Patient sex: F
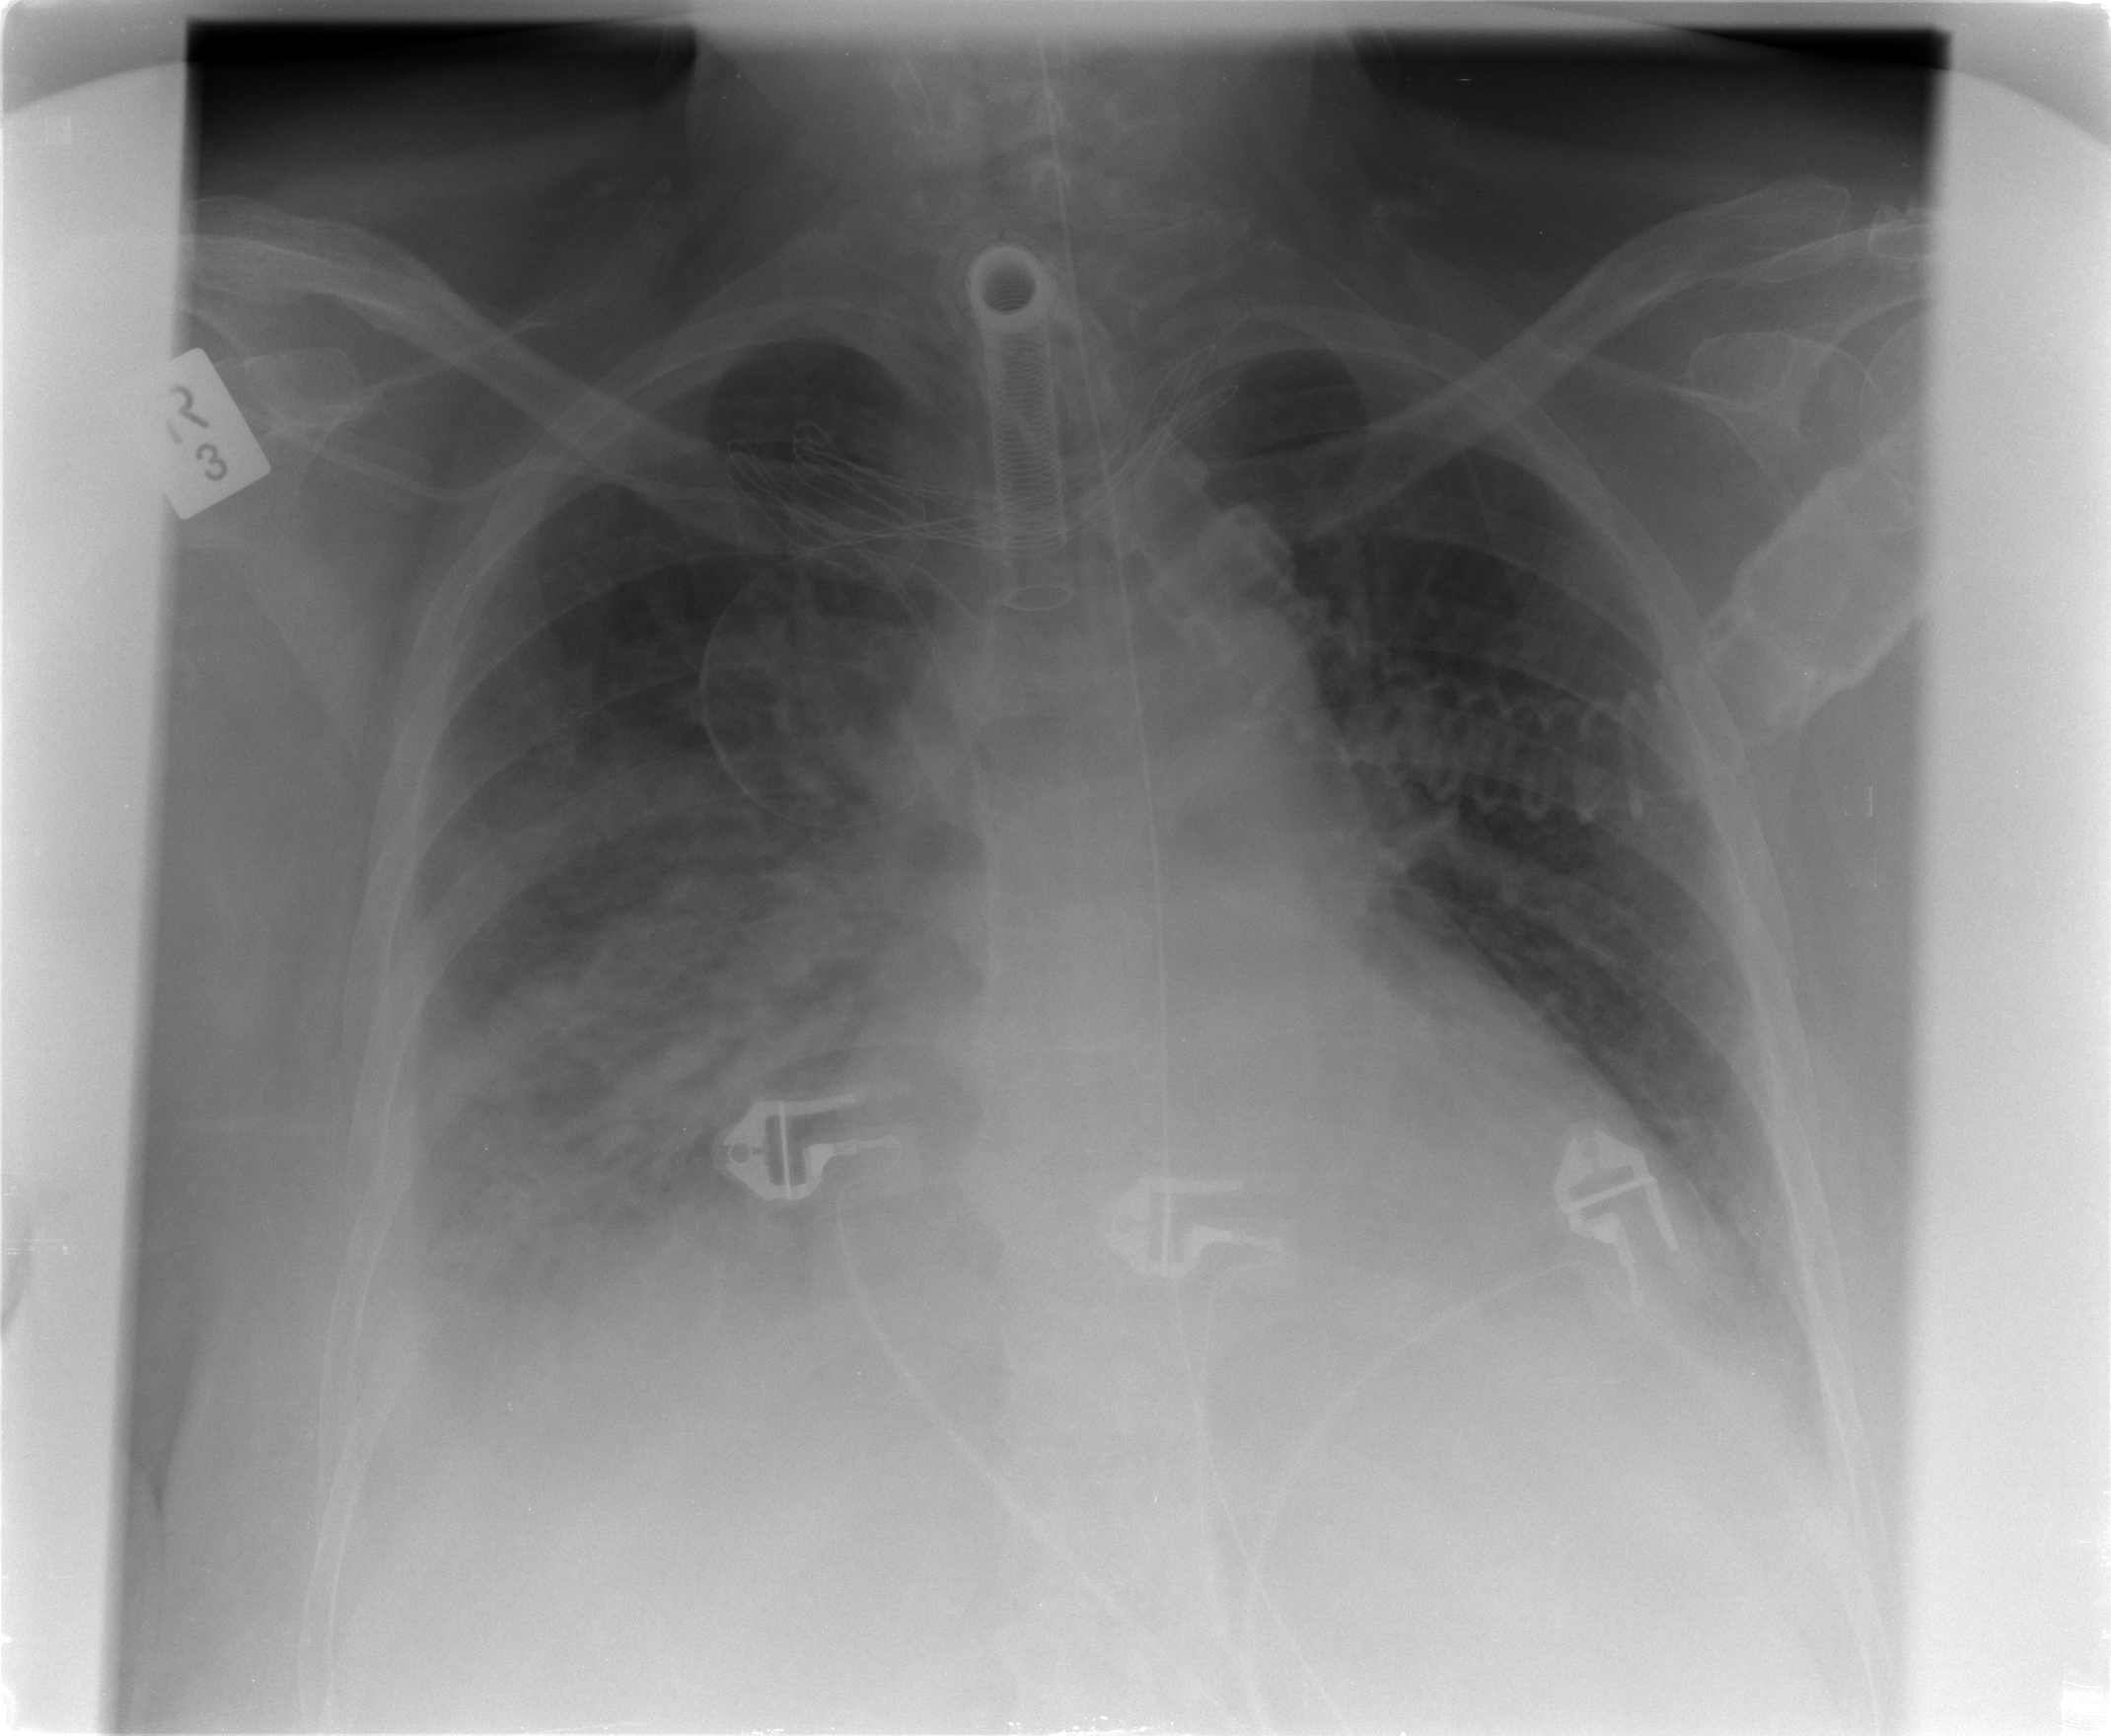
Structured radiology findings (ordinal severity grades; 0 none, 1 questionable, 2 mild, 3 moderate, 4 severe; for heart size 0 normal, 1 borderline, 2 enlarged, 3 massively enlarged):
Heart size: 2
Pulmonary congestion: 3
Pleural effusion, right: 3
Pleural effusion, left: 1
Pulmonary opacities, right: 3
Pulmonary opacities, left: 3
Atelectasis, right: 3
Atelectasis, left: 2